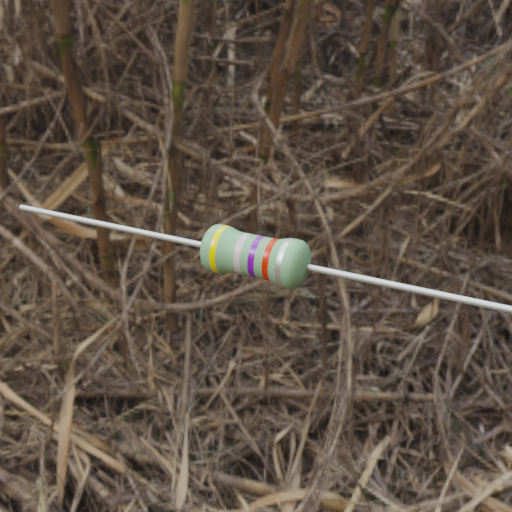
Resistor colour bands (in order): yellow, silver, violet, red, silver